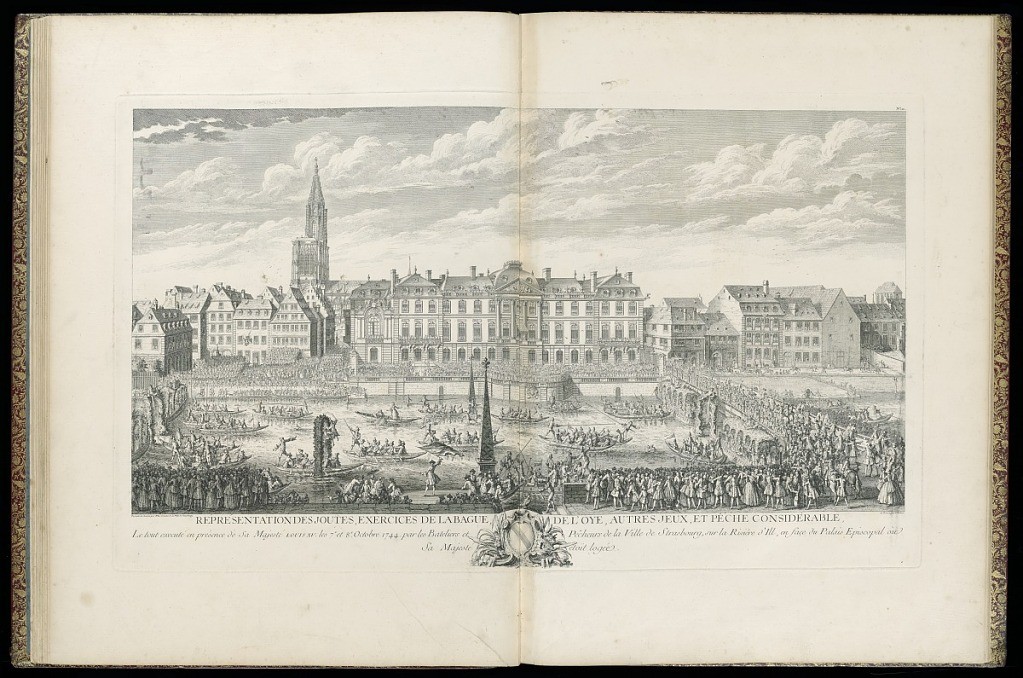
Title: RÉPRÉSENTATION DES JOUTES, EXERCICES DE LA BAGUE, DE L’OYE, AUTRES JEUX, ET PÊCHE CONSIDÉRABLE
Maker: Johann Martin Weis, French, 1711 - 1751
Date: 1745
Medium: Etching and engraving on paper
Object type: Print
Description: Before the Episcopal Palace, festivities on the river including water jousting and fishing by the boatmen of the City of Strasbourg. Large crowds gather on the river banks and in buildings to witness. The plate is titled, signed, numbered, and features the Strasbourg coat of arms.